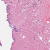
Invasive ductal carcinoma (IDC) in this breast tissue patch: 0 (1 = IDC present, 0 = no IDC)